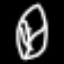
Label: leaf